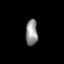
Tissue: prostate
Cell type: T cells
Senescence score: 0.871
Nuclear area (px): 307
Mean DAPI intensity: 144.502